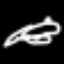
Label: frog